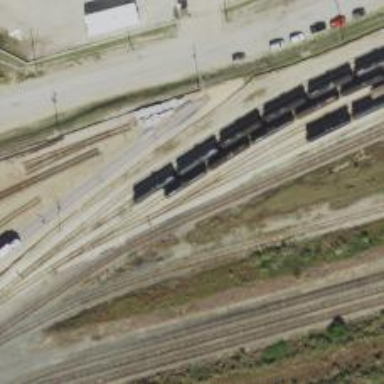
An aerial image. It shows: Railway spur service.